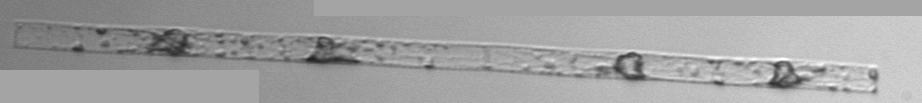
Label: Dactyliosolen_blavyanus